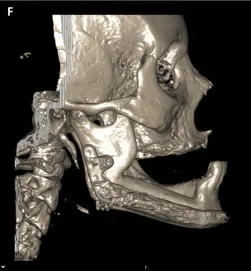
One-year post-surgery CT scan. . CT bone window with 3D reconstruction.
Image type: radiology (ct)